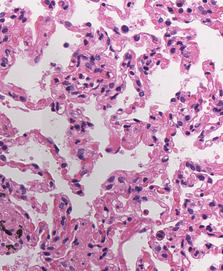
Tumor epithelial tissue: no
Tumor-associated stroma tissue: no
Normal tissue: yes